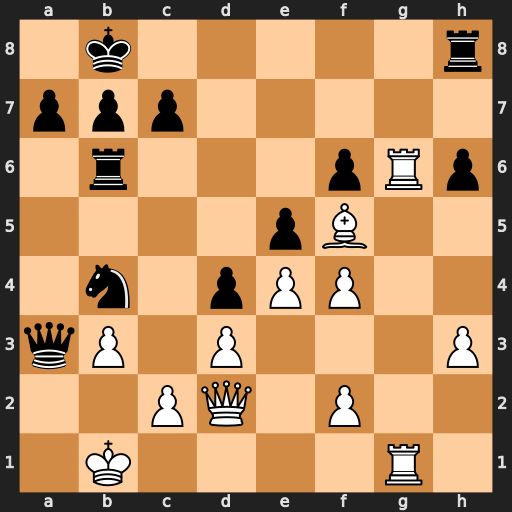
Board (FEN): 1k5r/ppp5/1r3pRp/4pB2/1n1pPP2/qP1P3P/2PQ1P2/1K4R1
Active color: w
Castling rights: -
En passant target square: -
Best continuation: Rg8+ Rxg8 Rxg8#